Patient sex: M
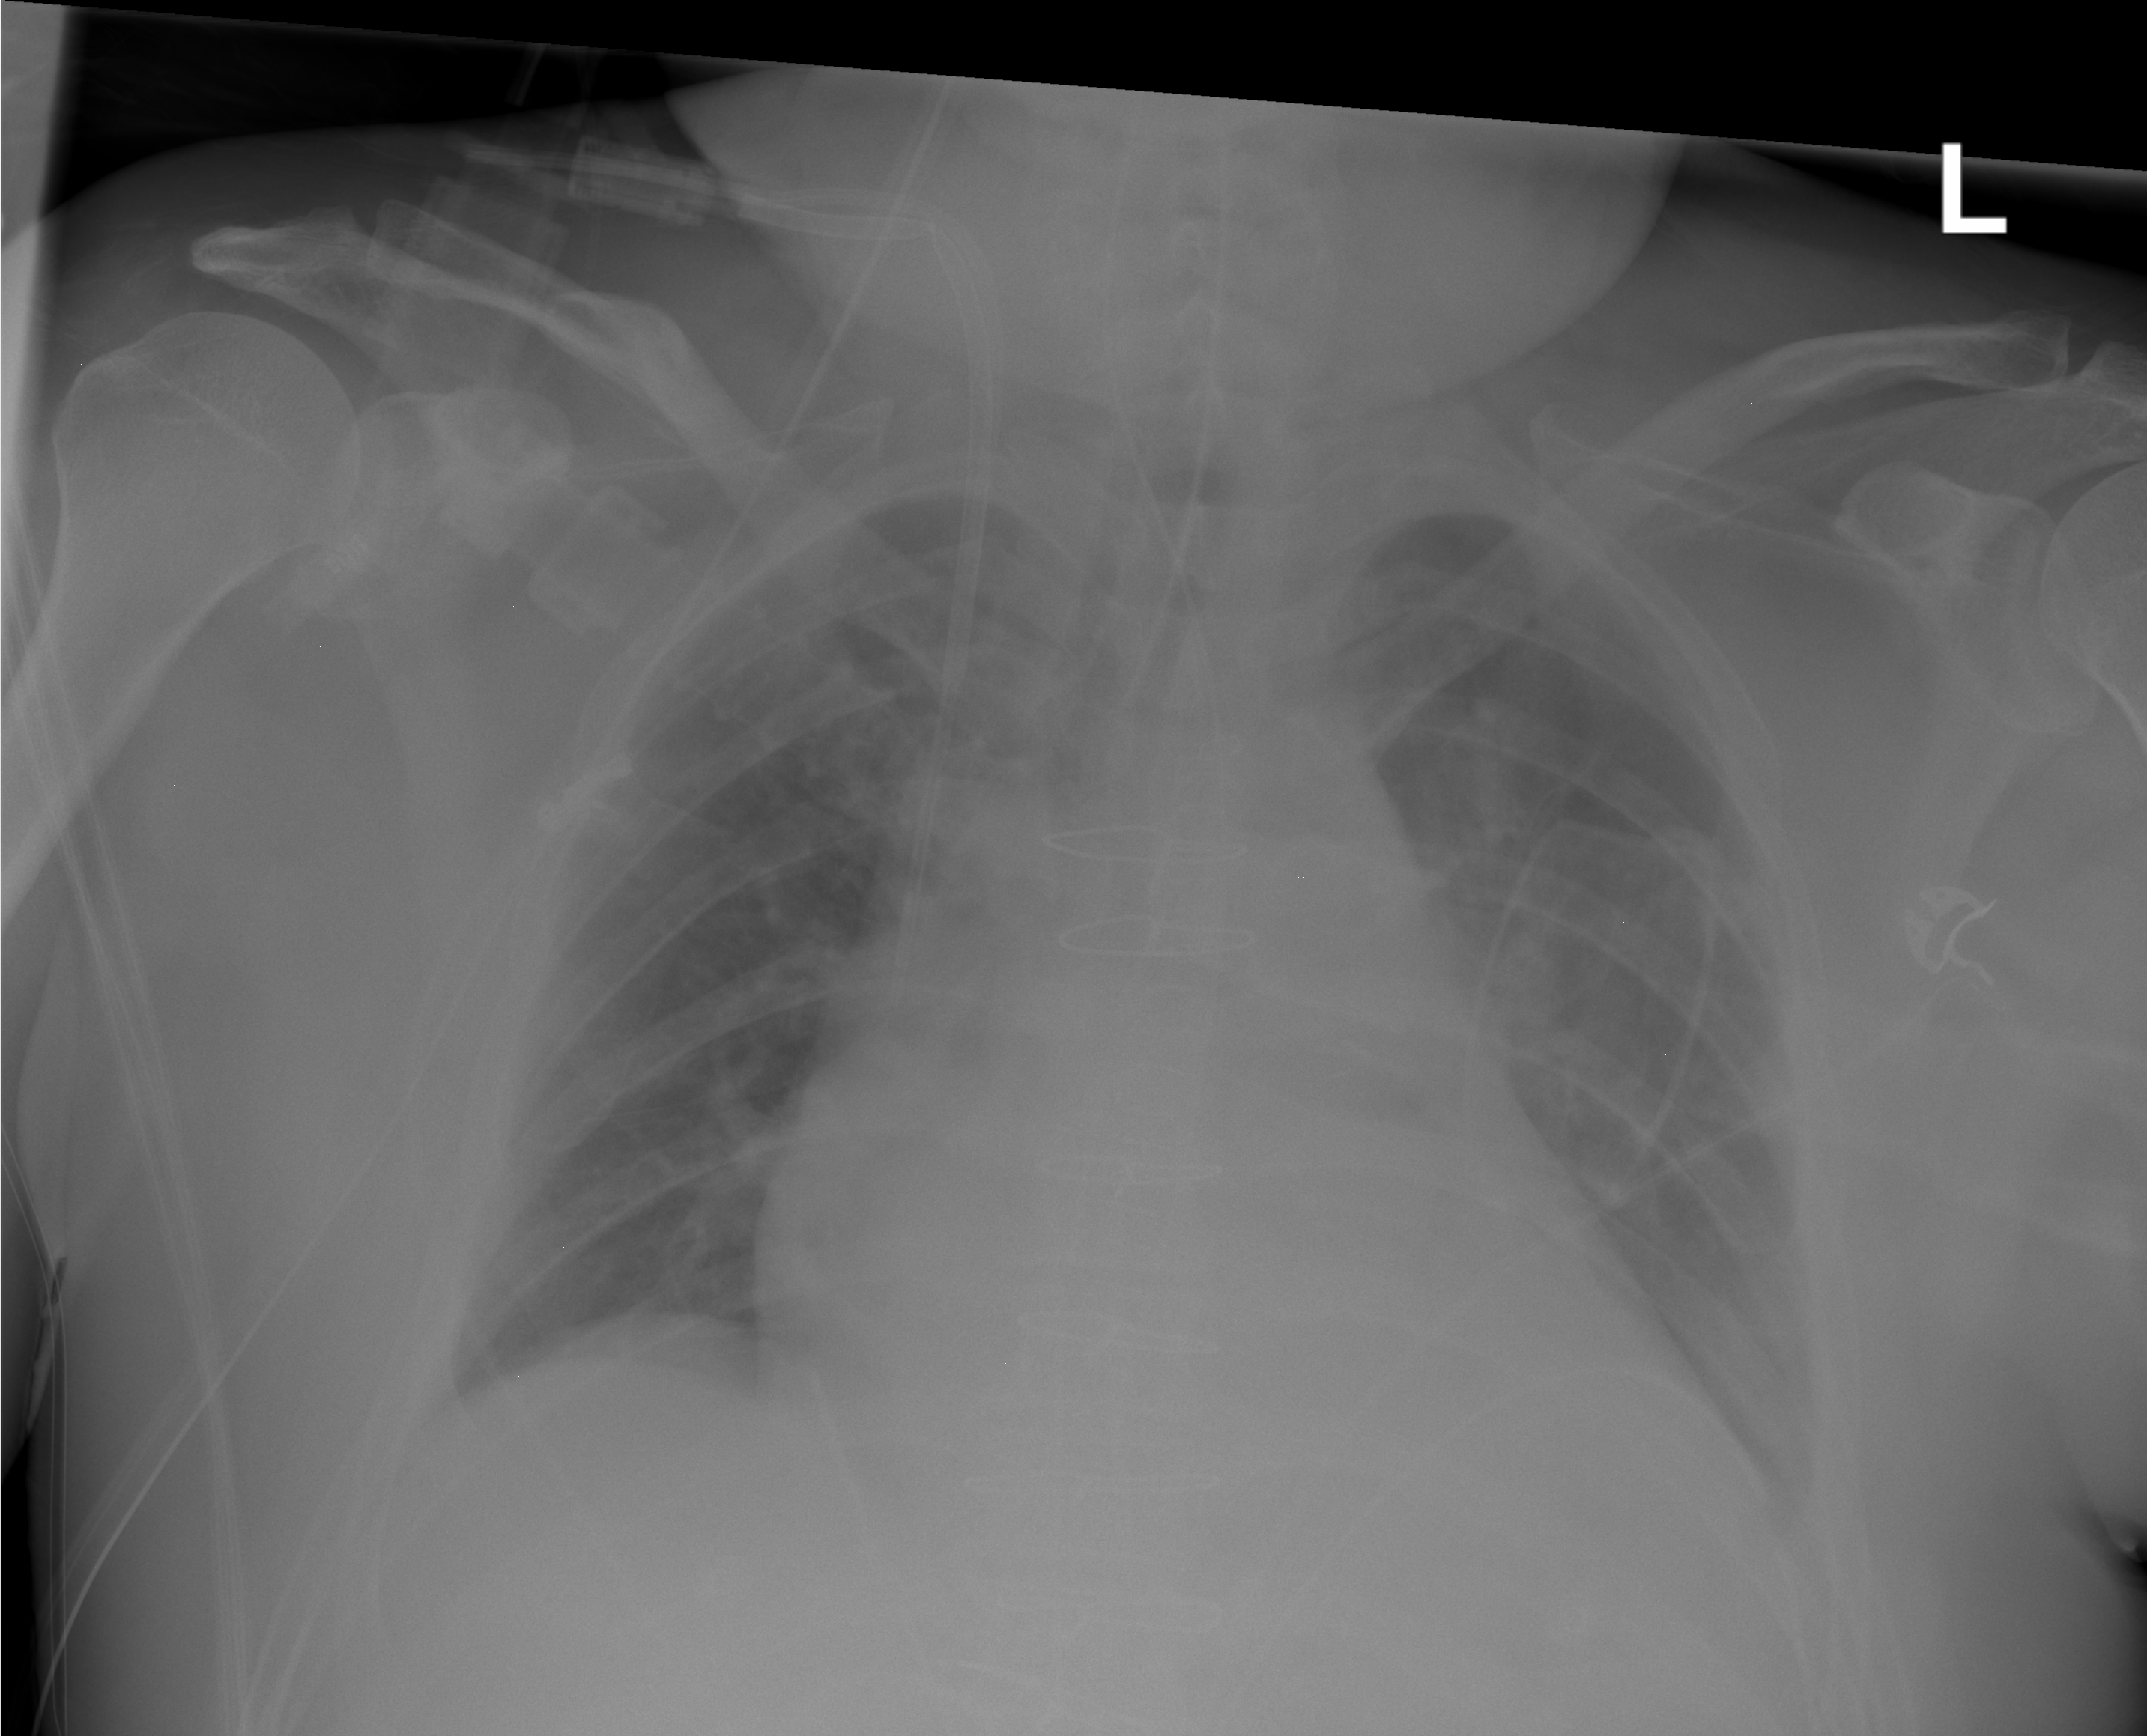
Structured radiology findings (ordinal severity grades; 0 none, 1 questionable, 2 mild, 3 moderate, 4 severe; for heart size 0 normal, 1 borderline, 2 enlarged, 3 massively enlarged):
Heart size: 2
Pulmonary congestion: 0
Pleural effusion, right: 0
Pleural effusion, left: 0
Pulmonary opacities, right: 0
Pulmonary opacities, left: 0
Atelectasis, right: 1
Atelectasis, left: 1